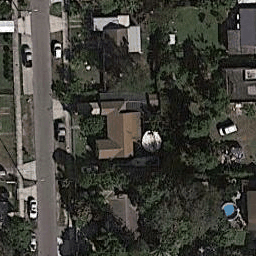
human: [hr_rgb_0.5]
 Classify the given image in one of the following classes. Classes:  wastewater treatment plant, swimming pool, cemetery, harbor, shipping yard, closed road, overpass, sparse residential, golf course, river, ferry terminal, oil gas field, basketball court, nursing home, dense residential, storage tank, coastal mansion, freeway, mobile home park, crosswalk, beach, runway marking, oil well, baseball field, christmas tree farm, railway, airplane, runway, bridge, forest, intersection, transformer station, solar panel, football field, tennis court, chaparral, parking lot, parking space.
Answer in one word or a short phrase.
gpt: coastal mansion